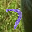
Label: 7